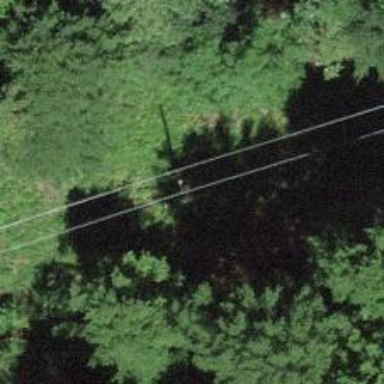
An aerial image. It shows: Power pole.